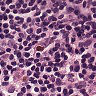
Metastatic tissue present: no